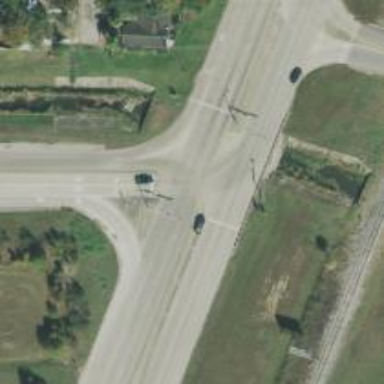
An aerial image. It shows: Frontage road connected to secondary link.